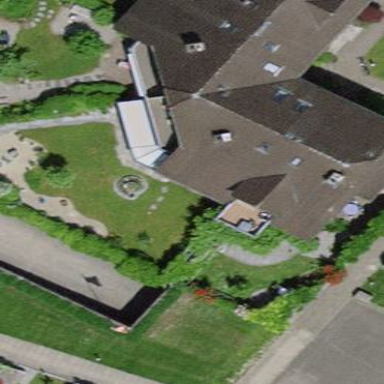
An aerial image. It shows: Terrace building with gabled roof.